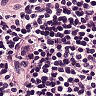
Metastatic tissue present: no